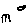
Label: bird